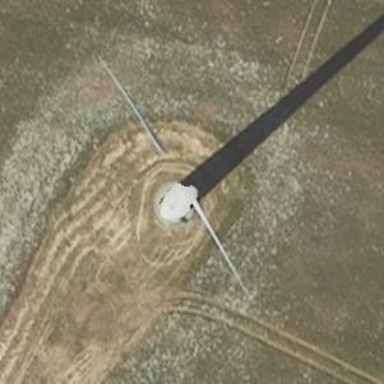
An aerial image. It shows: Wind generator in the form of horizontal axis wind turbine.